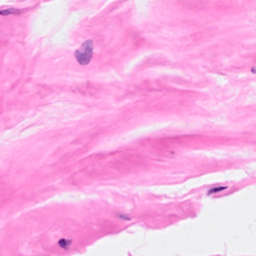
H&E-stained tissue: Breast